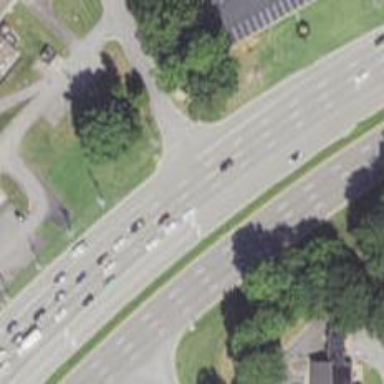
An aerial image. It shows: This image shows trunk highway that functions as expressway.